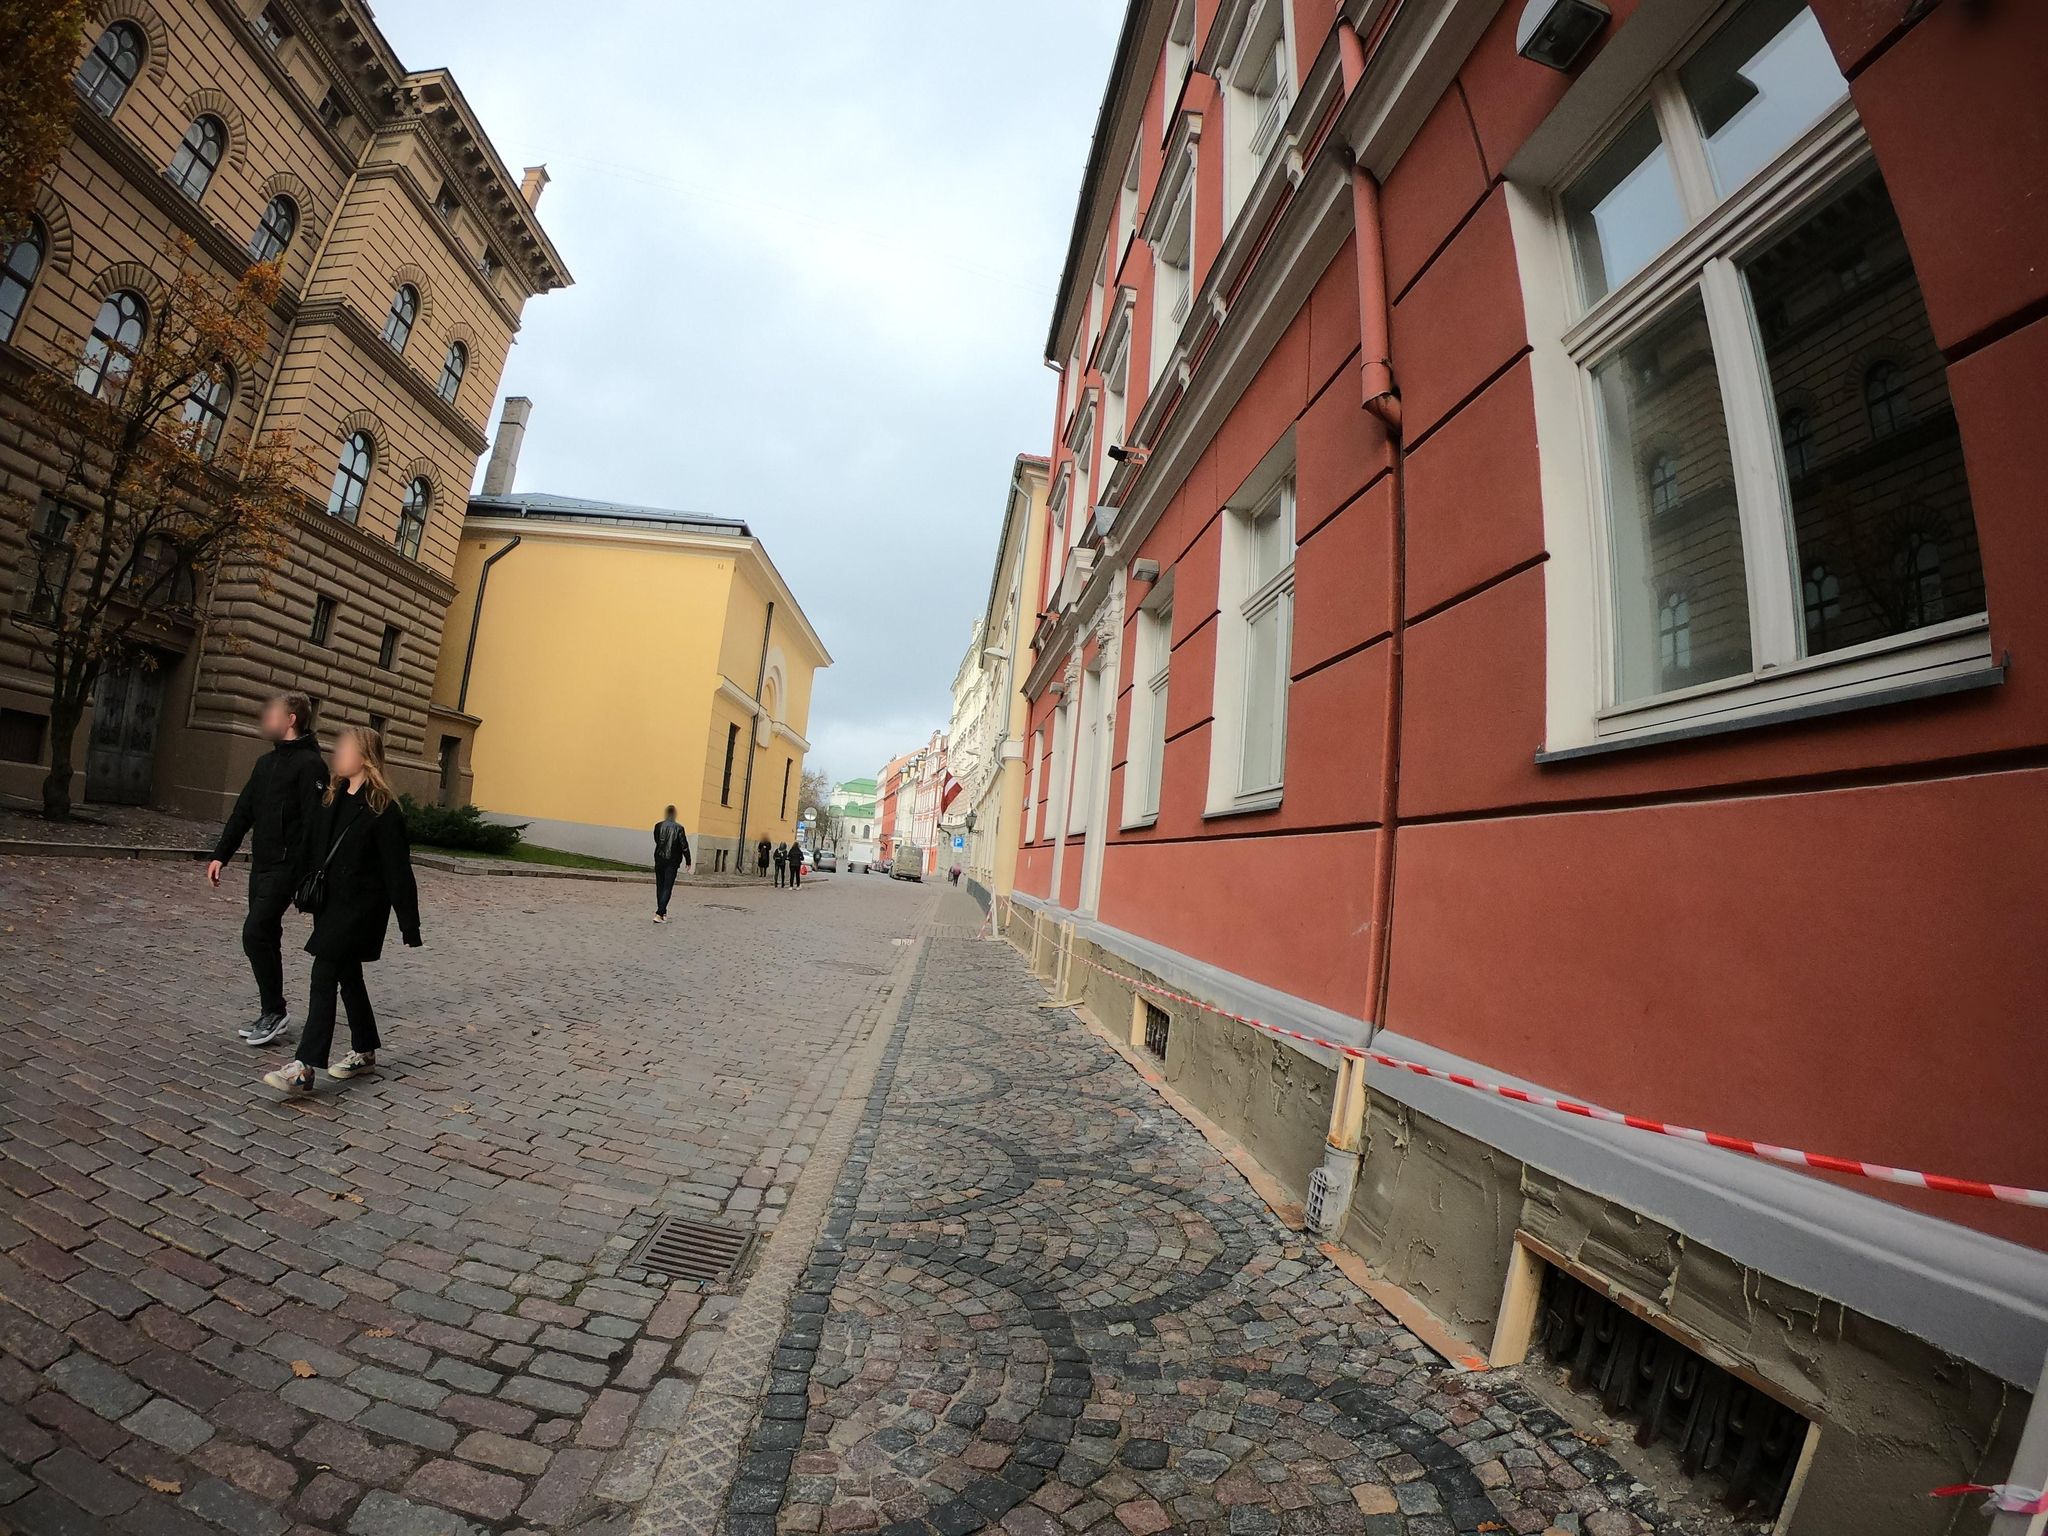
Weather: clear
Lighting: day
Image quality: good
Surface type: walking surface
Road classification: pedestrian
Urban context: urban centre
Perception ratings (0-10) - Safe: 6.55, Lively: 8.95, Beautiful: 7.49, Boring: 5.55, Depressing: 1.6, Wealthy: 8.18